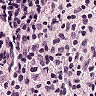
Metastatic tissue present: no